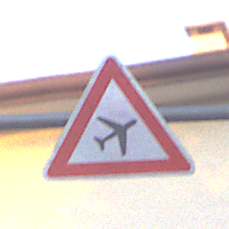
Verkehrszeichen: FlugbetriebLinks
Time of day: SunriseSunset
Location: Outdoor (Urban)
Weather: Clear
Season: NotSpecified
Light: Natural